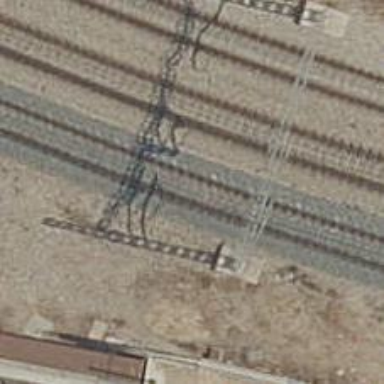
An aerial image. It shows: Railway track with contact line for electrification.